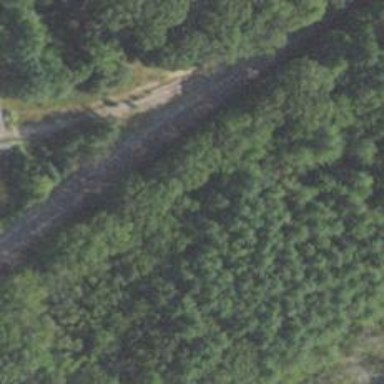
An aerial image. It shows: Railway siding with rails.